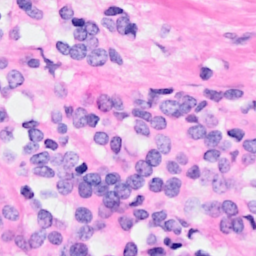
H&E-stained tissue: Breast